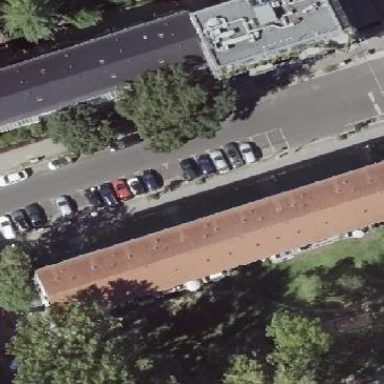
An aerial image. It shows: Parking area with sett surface.